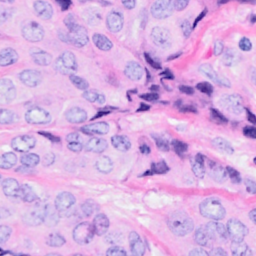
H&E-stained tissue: Breast